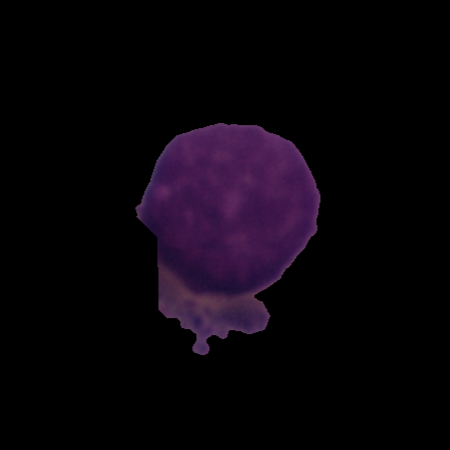
Label: cancer